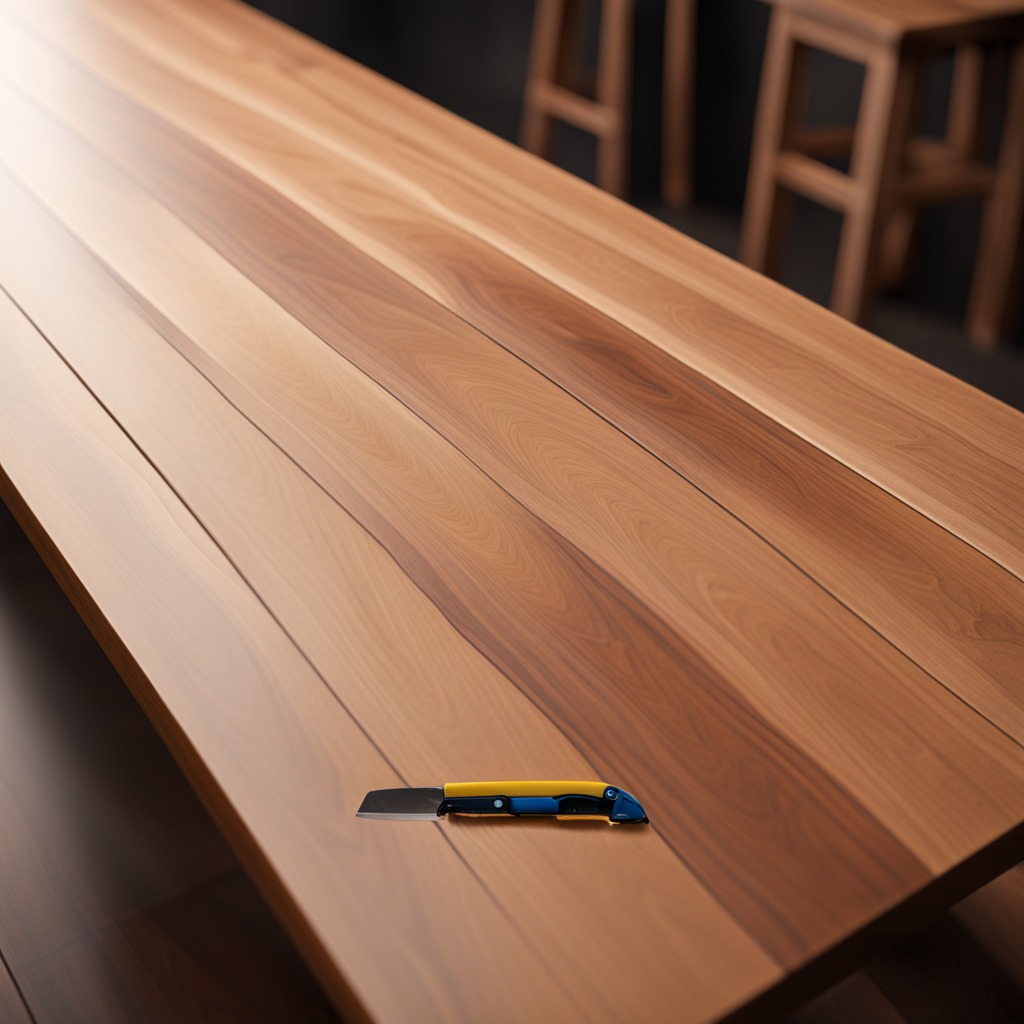
A utility knife is lying on a wooden table in a carpentry studio with rich wood textures and side lighting.